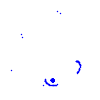
Particle: kaon